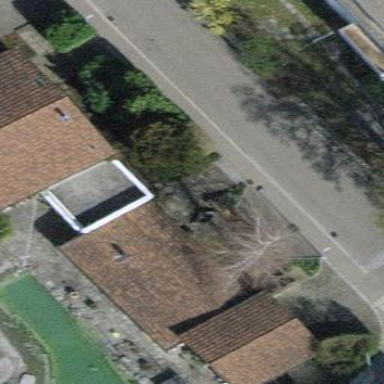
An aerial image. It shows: Balcony as part of building.